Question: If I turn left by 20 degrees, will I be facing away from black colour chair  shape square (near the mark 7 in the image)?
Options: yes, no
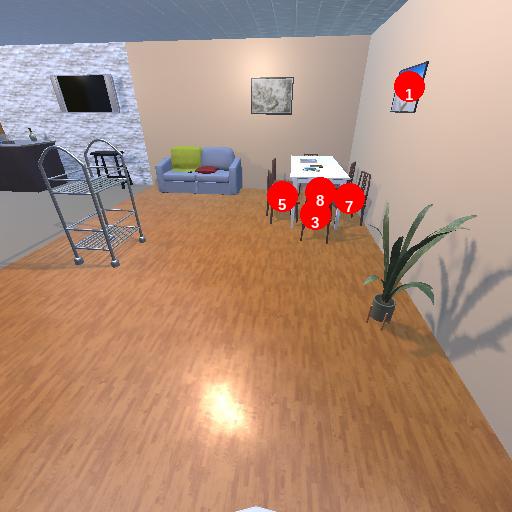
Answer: yes